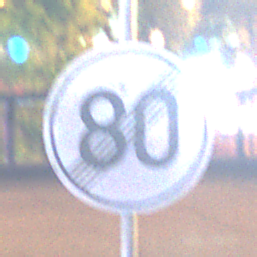
Verkehrszeichen: EndeGeschwindigkeit80
Umgebung: Outdoor, Urban
Tageszeit: Night
Wetter: PartlyCloudy
Licht: Natural
Jahreszeit: NotSpecified
Kontrast: HighContrast